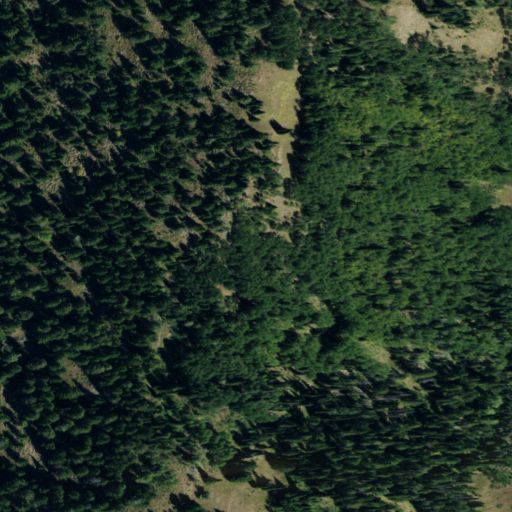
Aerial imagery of ridge(s) in Idaho named Freeman Ridge containing evergreen forest, grassland, and shrub